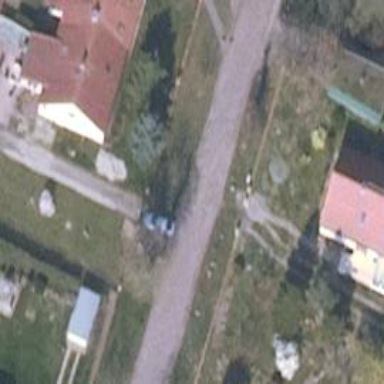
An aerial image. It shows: Residential road.